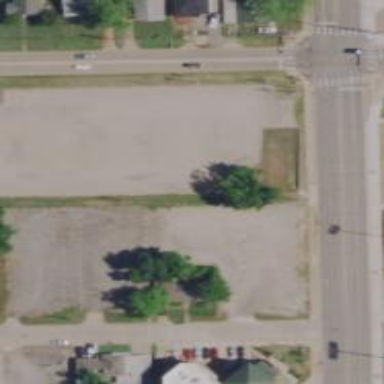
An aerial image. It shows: Unpaved surface parking area.